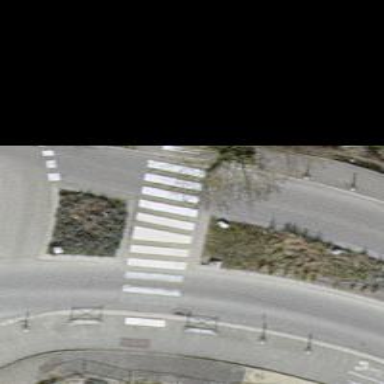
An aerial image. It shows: Marked zebra crossing on the road.